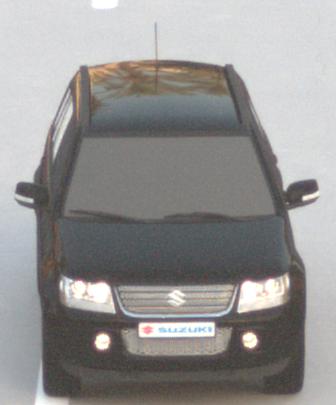
Make: Suzuki
Model: Grand Vitara
Detailed model: Gen. 1 JT
Model produced from: 2009
Model produced until: 2012
Doors: 5
Color: black
Road condition: dry road
Daytime: sunrise or sunset
Contrast: low contrast